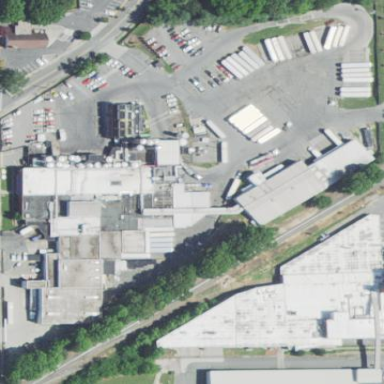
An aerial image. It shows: Industrial area.